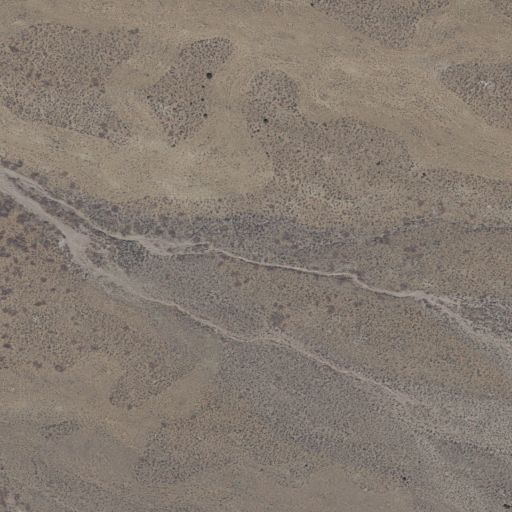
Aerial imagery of valley in Utah named Shaffers Canyon containing only shrub